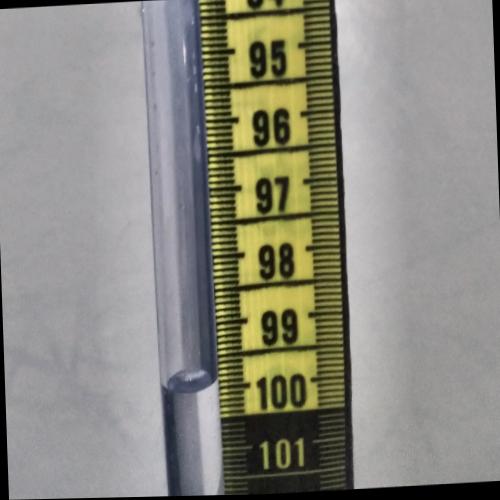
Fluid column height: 99.9 cm